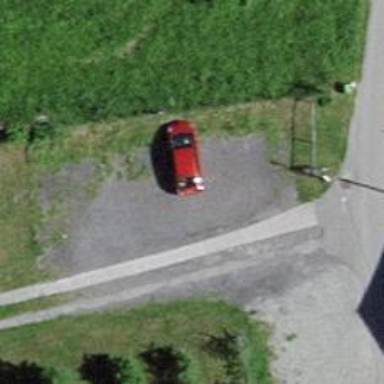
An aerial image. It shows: Street-side parking area with gravel surface.